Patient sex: M
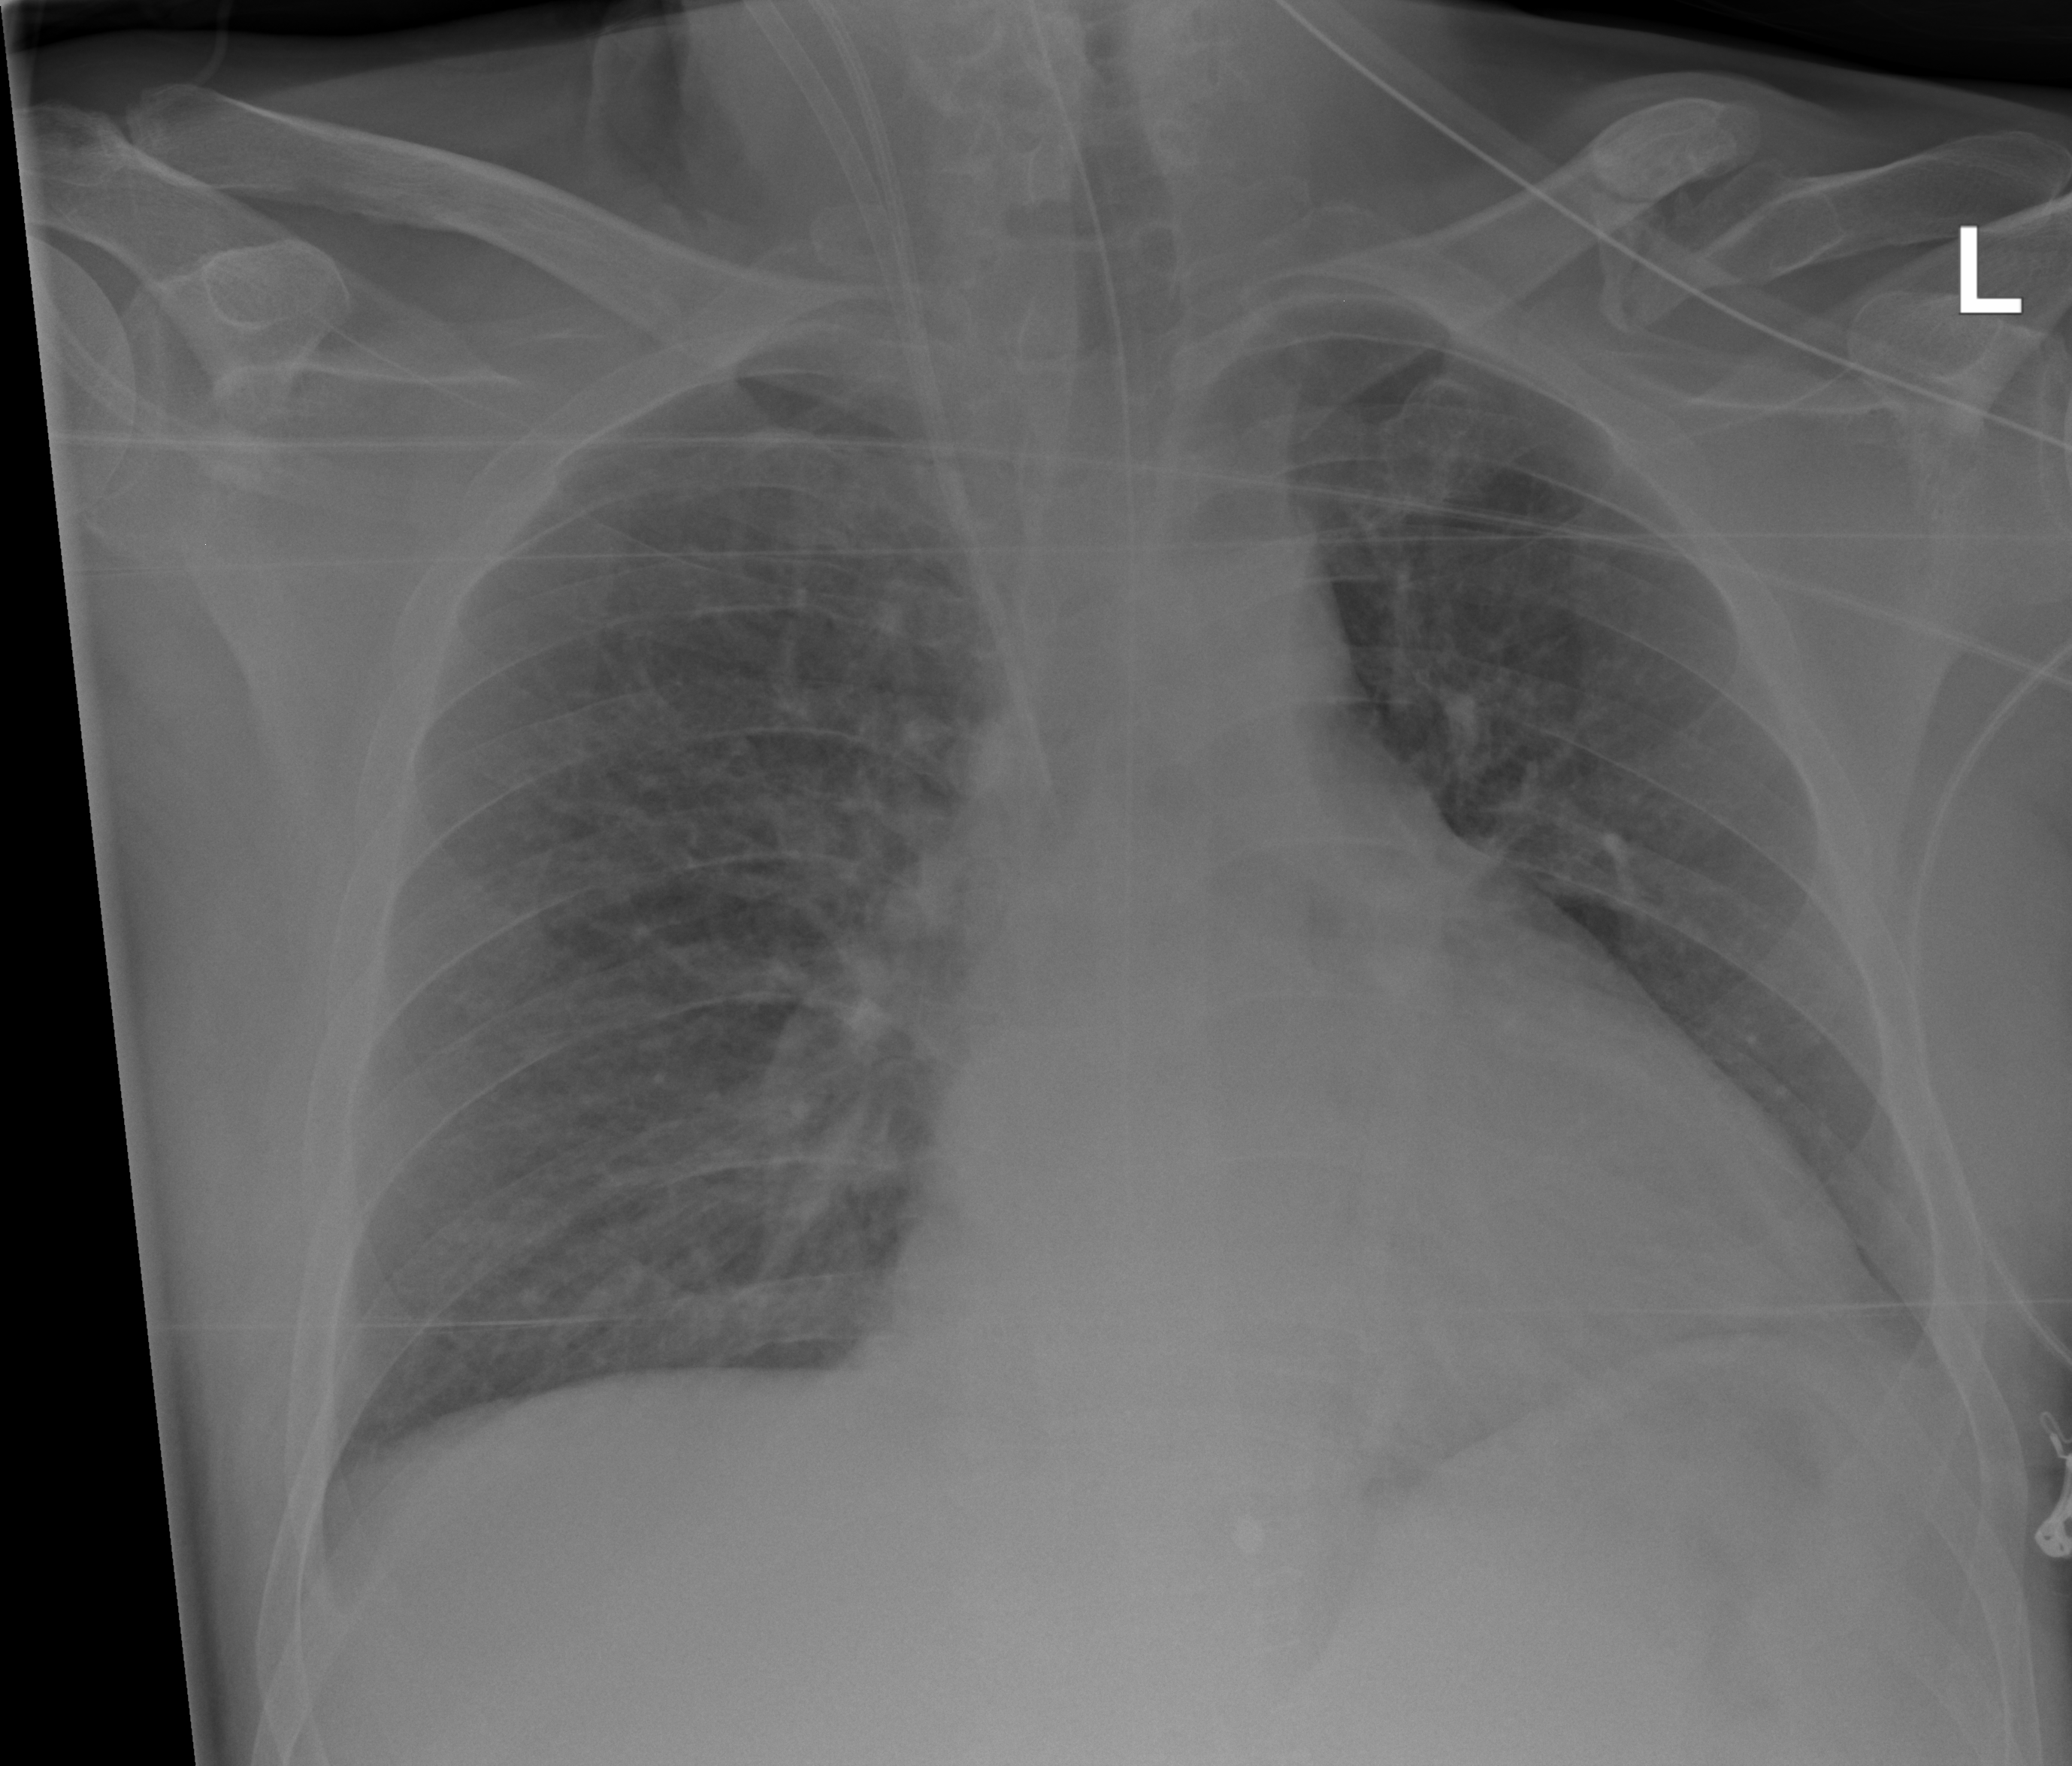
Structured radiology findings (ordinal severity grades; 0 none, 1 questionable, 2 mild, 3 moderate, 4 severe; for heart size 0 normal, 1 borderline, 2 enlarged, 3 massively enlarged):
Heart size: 2
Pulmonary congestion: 2
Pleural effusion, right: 1
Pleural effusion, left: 0
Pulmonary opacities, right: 1
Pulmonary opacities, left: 1
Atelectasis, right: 1
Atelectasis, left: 1